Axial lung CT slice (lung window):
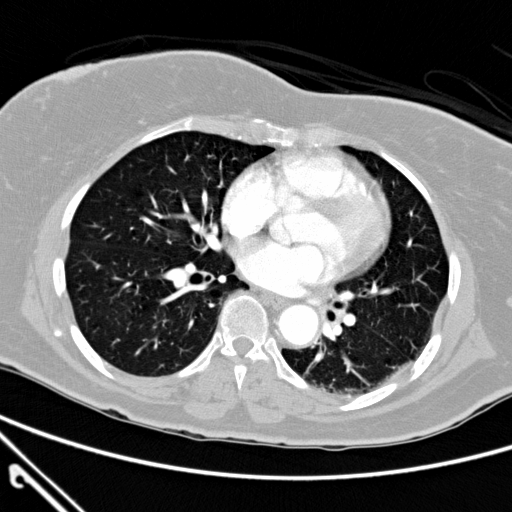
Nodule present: no